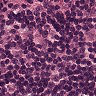
Metastatic tissue present: no